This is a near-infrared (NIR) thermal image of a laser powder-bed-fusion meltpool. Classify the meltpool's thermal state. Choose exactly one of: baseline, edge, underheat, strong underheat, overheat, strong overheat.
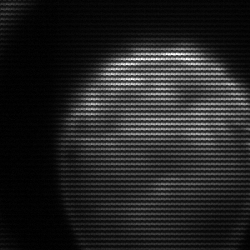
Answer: edge